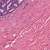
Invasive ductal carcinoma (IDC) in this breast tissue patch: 1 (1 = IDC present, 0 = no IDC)